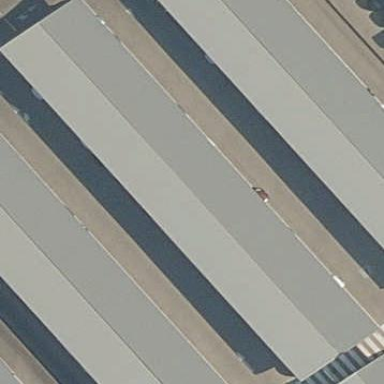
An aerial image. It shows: Carport structure.